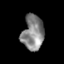
Tissue: skin
Cell type: Epithelial cells
Senescence score: 0.2772
Nuclear area (px): 734
Mean DAPI intensity: 134.426